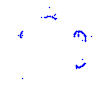
Particle: pion